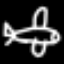
Label: airplane